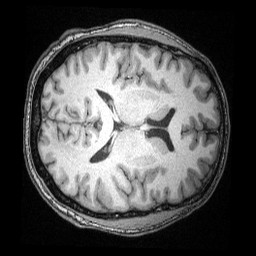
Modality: T1w
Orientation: axial
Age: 34
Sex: male
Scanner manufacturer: siemens
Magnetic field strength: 3 T
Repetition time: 2.4 s
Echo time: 0.00374 s